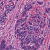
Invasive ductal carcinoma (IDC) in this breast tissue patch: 1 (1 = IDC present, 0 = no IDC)